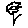
Label: flower